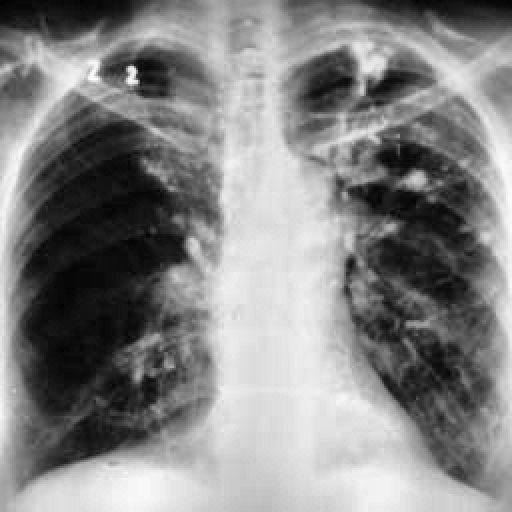
Finding: TUBERCULOSIS